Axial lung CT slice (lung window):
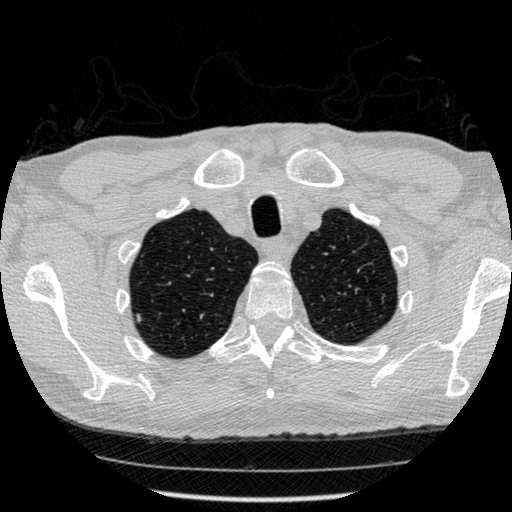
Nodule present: yes
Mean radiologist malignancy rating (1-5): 2